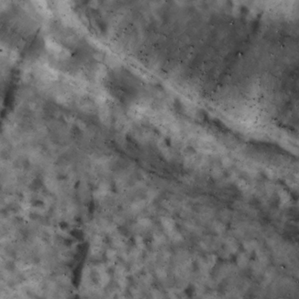
Label: non_frost